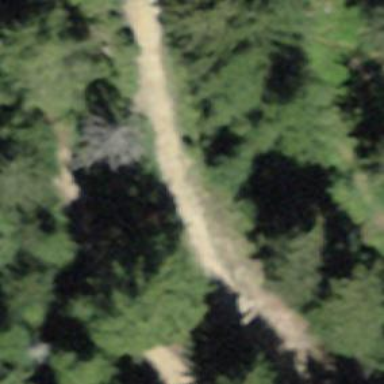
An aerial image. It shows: Path.